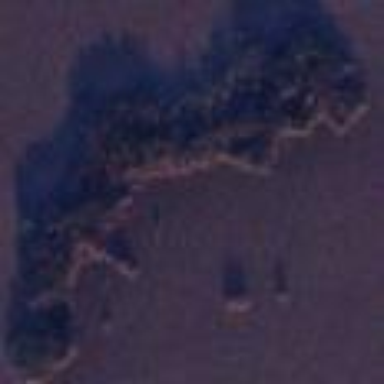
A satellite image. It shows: Islet.